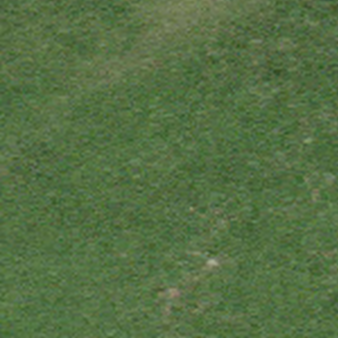
Label: other